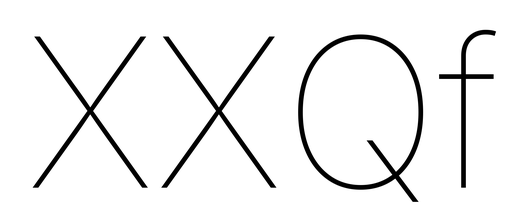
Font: Inter_Thin